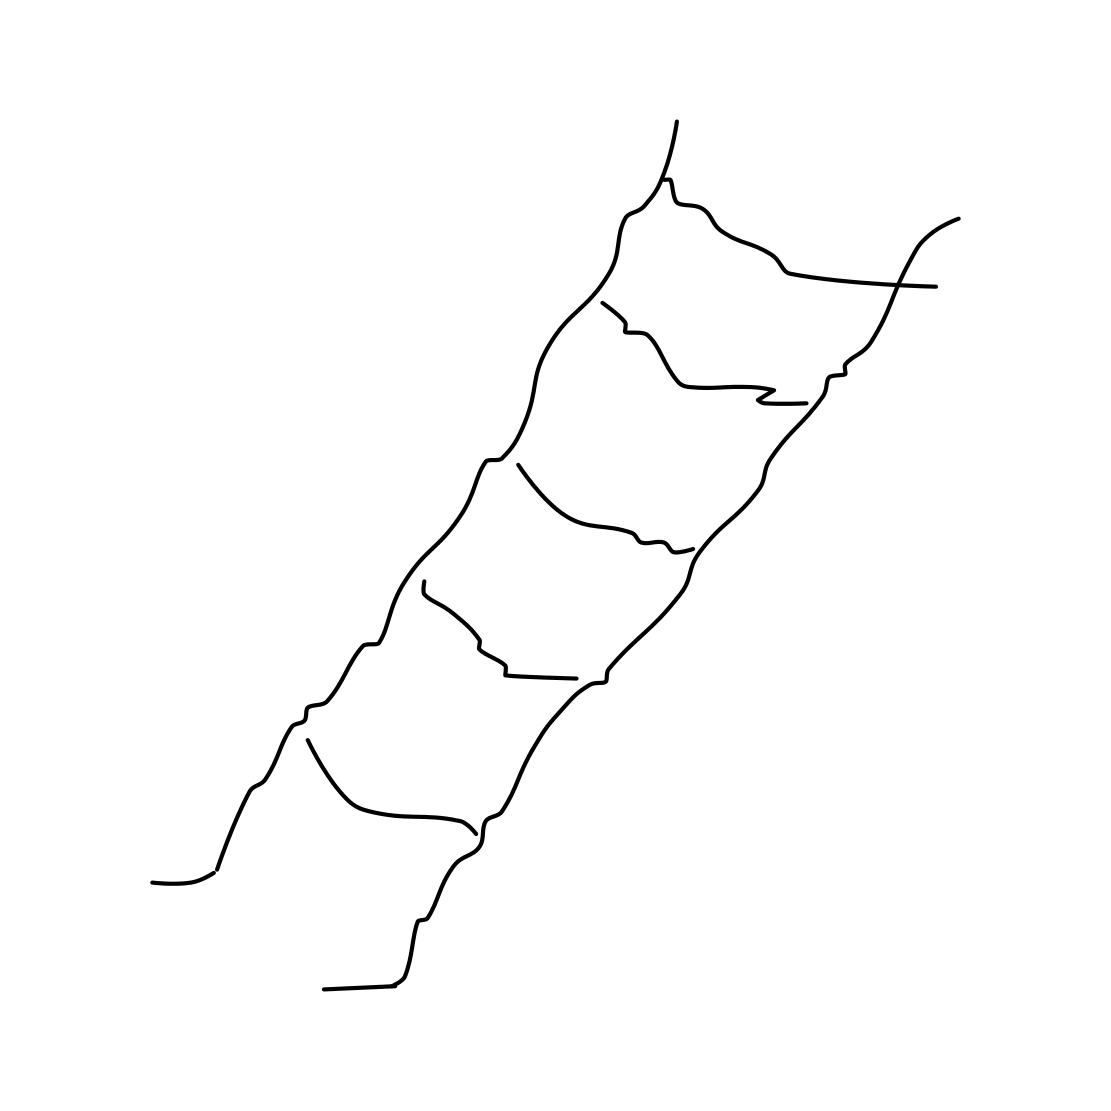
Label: ladder